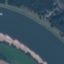
Label: River